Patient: sex M, age 64
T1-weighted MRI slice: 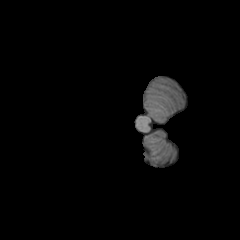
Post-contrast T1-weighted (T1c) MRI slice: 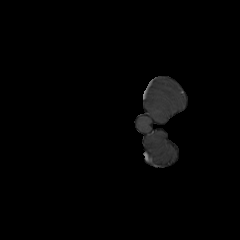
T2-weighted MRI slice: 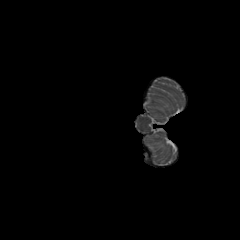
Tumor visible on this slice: no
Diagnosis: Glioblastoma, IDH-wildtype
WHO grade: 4